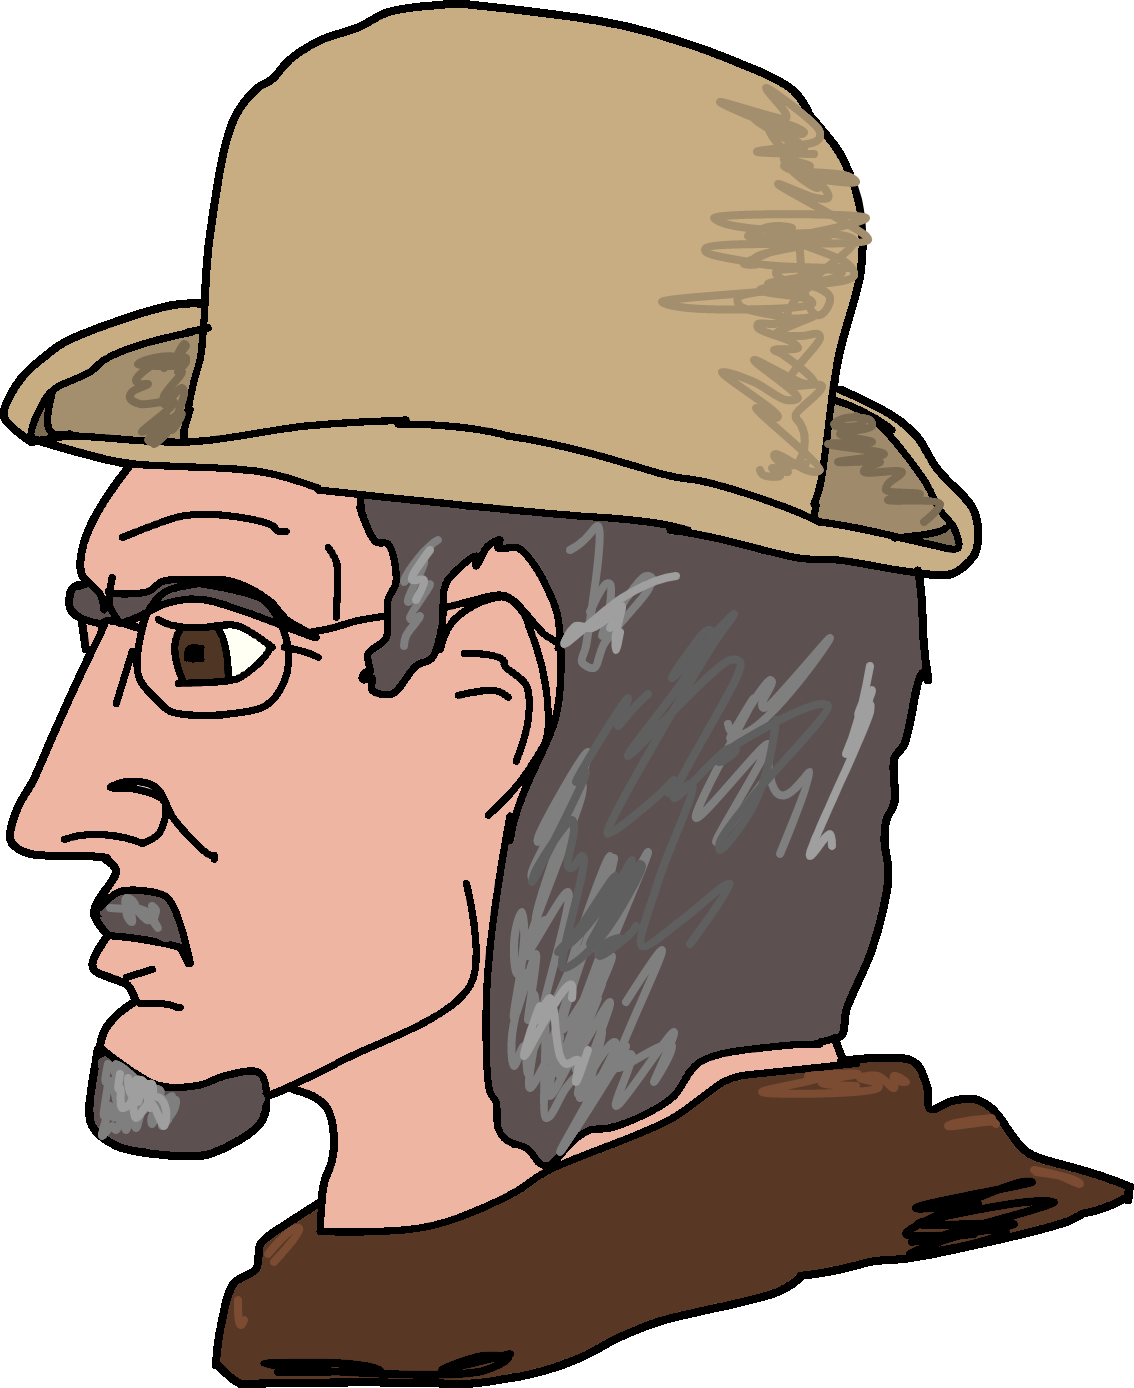
Label: 4_Yes_Chad